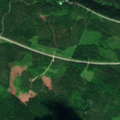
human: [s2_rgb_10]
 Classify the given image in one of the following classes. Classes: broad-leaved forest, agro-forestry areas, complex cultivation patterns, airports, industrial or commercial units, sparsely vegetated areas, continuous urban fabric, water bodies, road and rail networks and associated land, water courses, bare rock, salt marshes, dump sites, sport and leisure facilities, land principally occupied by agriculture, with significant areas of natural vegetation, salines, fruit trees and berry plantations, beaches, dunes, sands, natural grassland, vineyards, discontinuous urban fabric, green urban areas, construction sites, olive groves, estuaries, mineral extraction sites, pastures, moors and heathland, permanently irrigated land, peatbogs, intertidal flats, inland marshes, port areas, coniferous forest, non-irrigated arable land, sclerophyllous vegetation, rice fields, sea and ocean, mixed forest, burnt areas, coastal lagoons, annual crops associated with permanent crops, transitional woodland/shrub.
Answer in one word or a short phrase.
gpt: coniferous forest, mixed forest